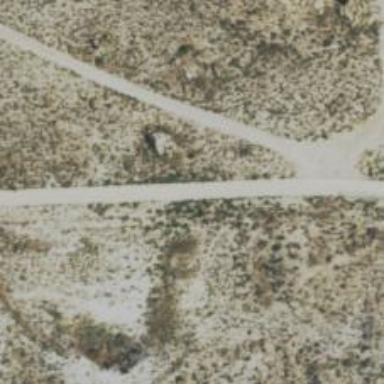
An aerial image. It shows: Well-maintained track road with grade 1 tracktype.